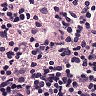
Metastatic tissue present: no